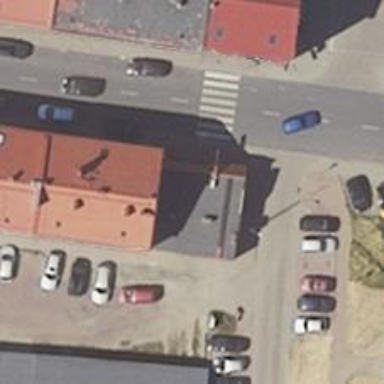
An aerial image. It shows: Bakery.